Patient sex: M
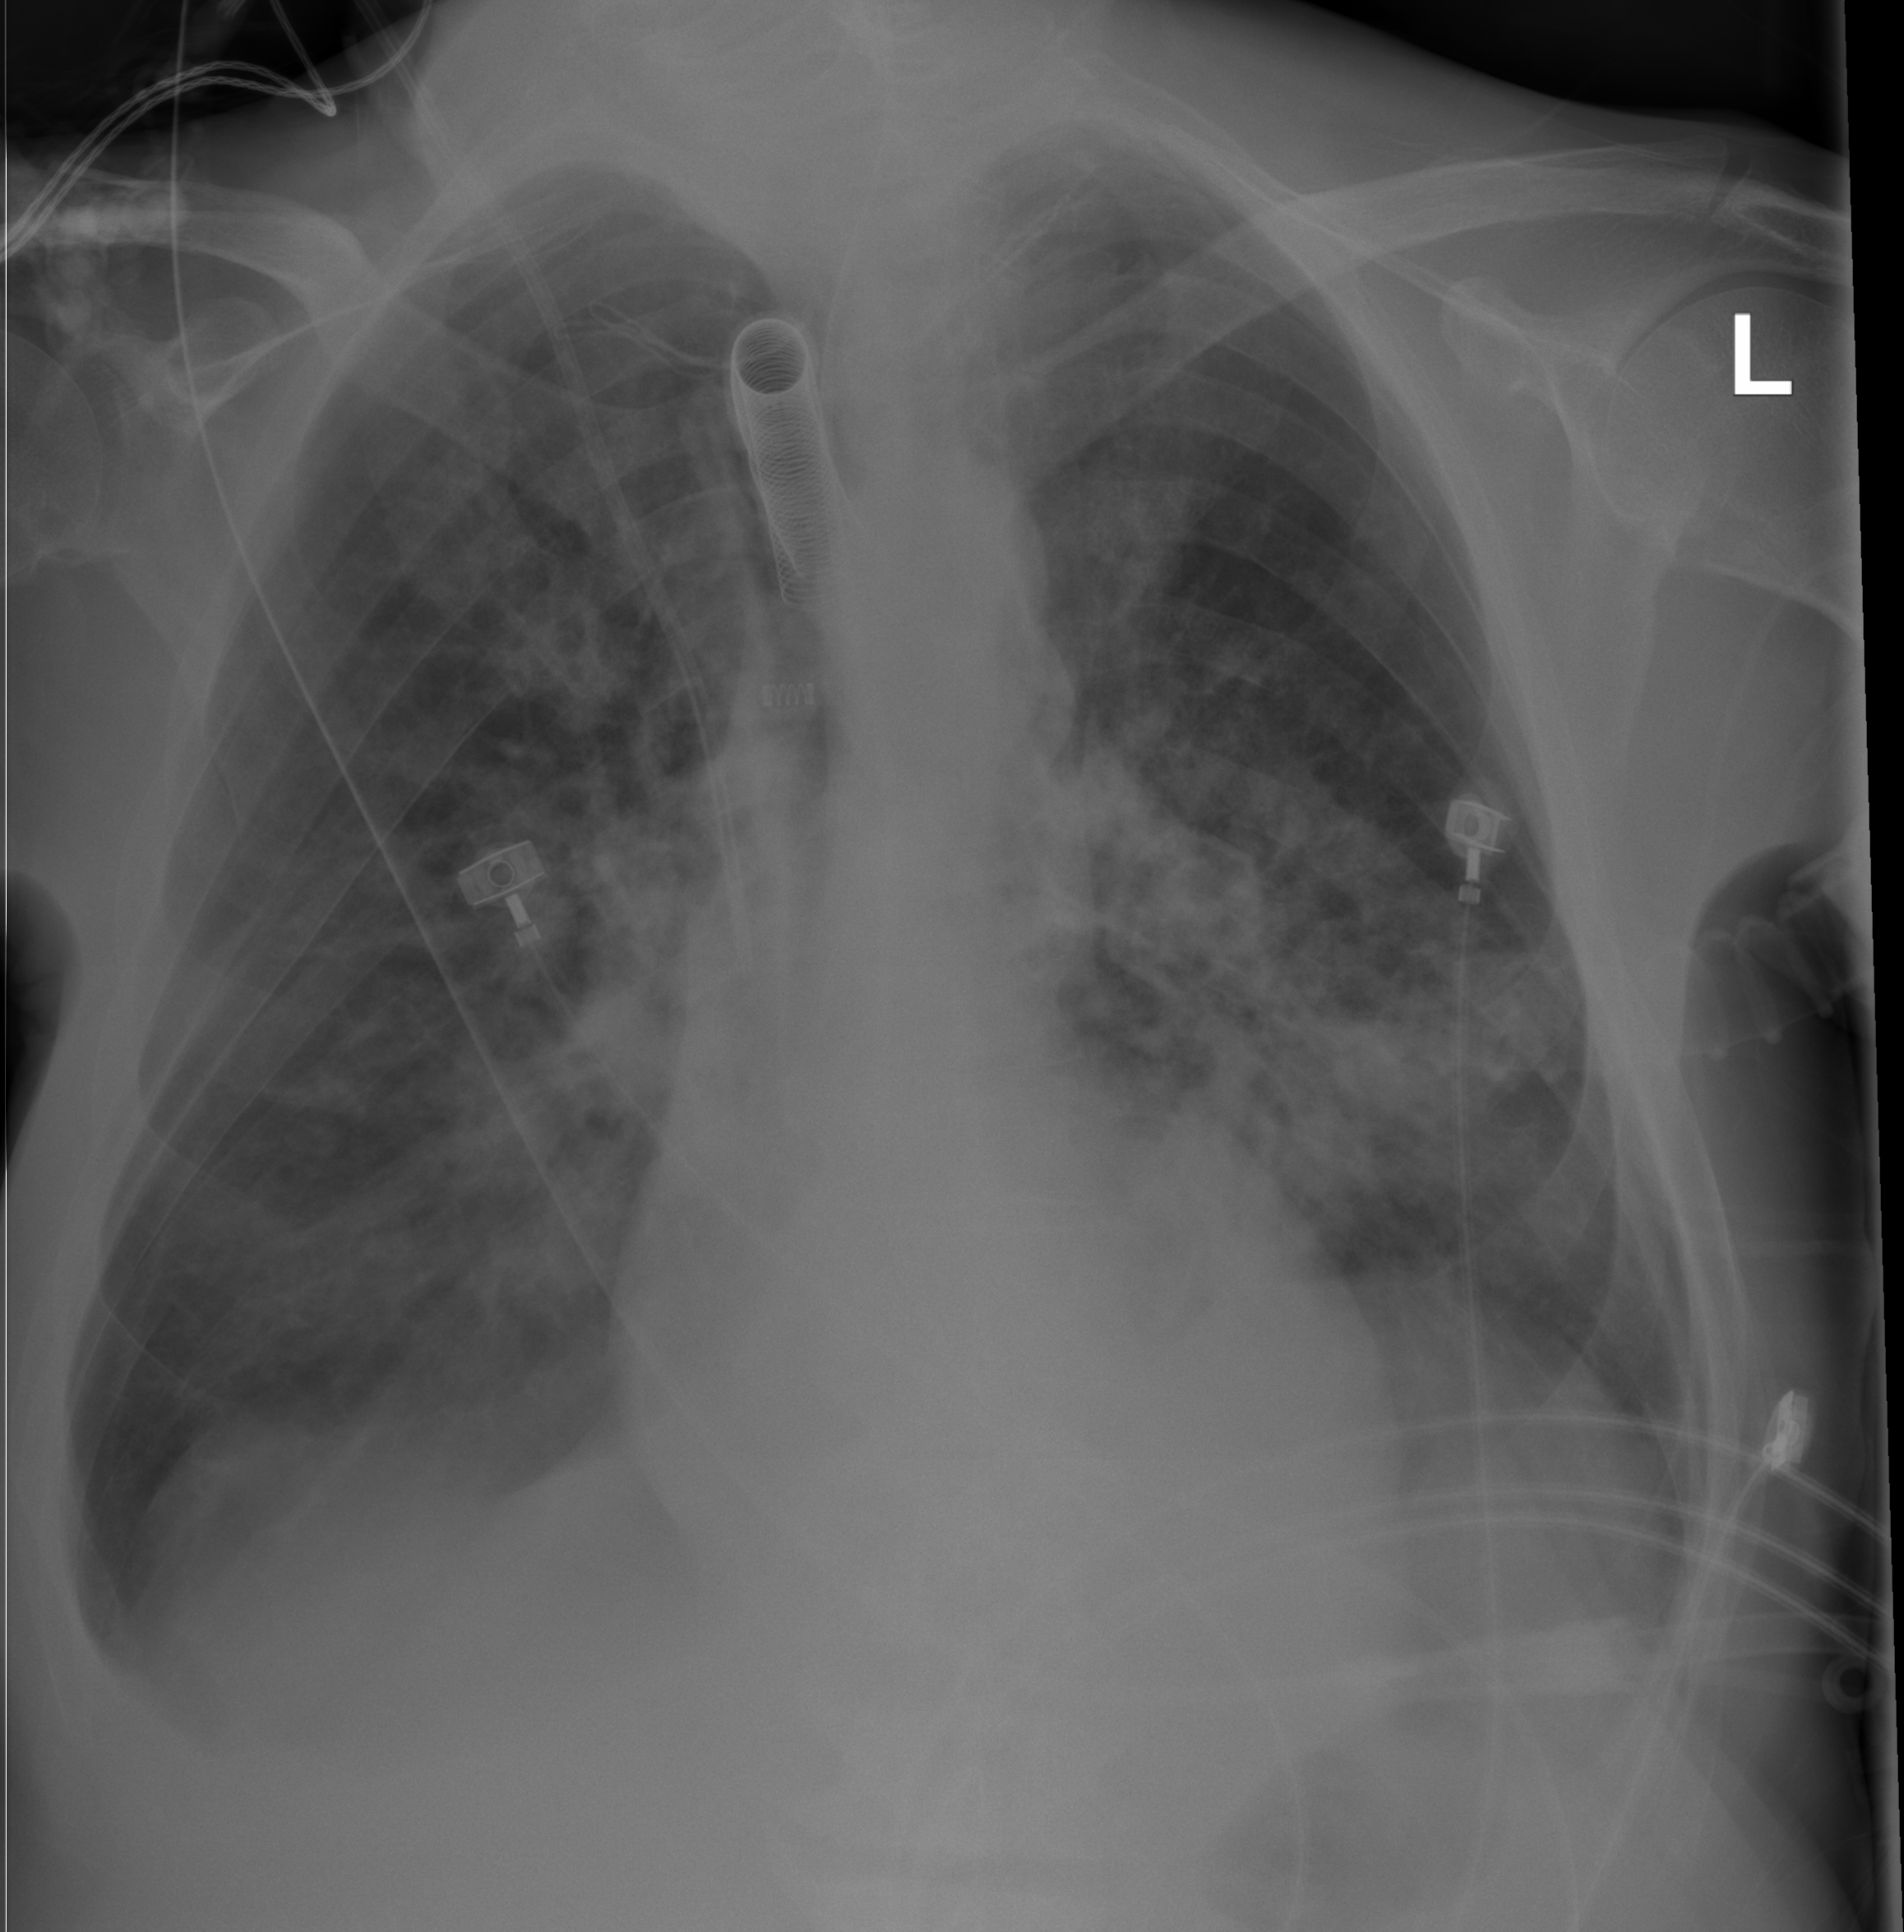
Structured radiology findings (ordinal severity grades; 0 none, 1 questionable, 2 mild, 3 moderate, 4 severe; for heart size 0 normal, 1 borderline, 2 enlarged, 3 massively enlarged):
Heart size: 0
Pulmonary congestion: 0
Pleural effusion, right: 2
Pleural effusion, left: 2
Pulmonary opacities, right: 2
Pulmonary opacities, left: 2
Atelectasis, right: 0
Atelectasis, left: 2